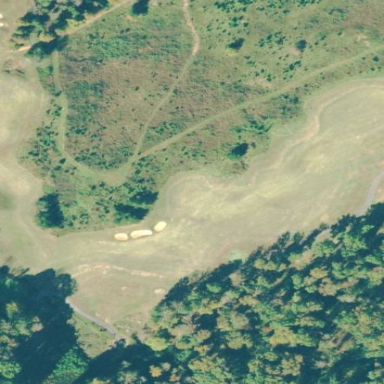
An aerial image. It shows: Golf fairway surrounded by grass.